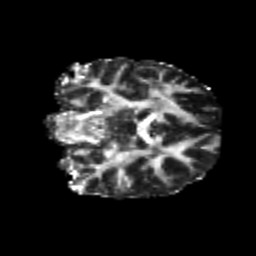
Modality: FA
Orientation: coronal
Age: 20
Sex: female
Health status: healthy
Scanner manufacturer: philips
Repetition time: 7.388 s
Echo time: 0.08599 s